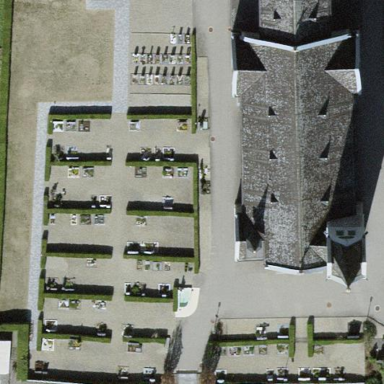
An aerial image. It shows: Graveyard.